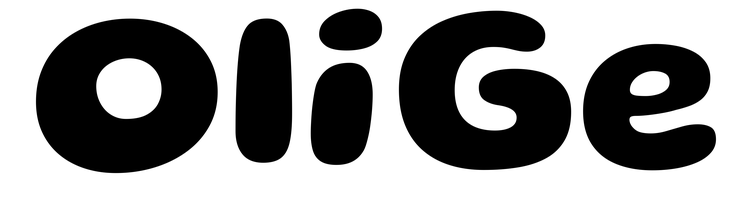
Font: Gluten_Bold